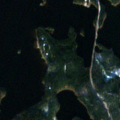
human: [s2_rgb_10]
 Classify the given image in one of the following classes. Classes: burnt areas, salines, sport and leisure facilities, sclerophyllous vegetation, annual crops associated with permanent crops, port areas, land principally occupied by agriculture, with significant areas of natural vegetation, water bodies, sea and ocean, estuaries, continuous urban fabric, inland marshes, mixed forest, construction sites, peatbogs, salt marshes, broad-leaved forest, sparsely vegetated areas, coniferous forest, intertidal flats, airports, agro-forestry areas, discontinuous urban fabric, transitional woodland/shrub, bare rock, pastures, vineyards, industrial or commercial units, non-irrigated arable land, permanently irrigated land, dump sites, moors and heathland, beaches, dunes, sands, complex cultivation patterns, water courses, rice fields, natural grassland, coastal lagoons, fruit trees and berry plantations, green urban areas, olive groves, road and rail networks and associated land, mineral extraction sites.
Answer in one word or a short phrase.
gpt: coniferous forest, water bodies